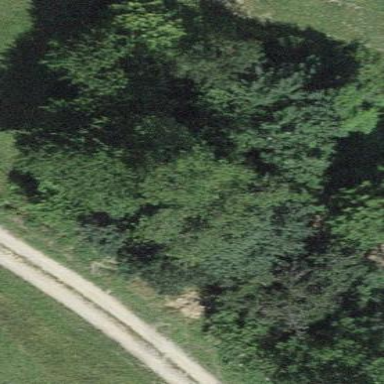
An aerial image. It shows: Forest area.